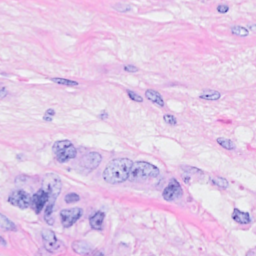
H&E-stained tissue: Breast